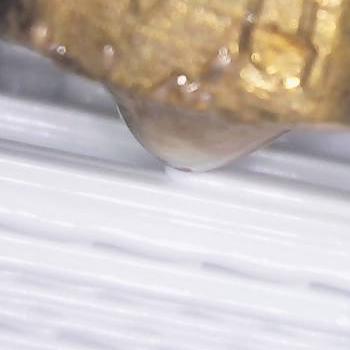
Flow rate: 188%